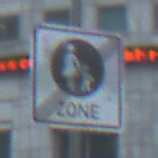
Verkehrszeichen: EndeFussgaengerzone
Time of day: MorningAfternoon
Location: Outdoor (Urban)
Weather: PartlyCloudy
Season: NotSpecified
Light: Natural